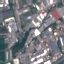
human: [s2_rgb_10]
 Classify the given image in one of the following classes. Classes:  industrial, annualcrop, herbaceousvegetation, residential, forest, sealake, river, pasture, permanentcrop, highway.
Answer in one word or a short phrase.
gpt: Industrial